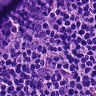
Metastatic tissue present: no